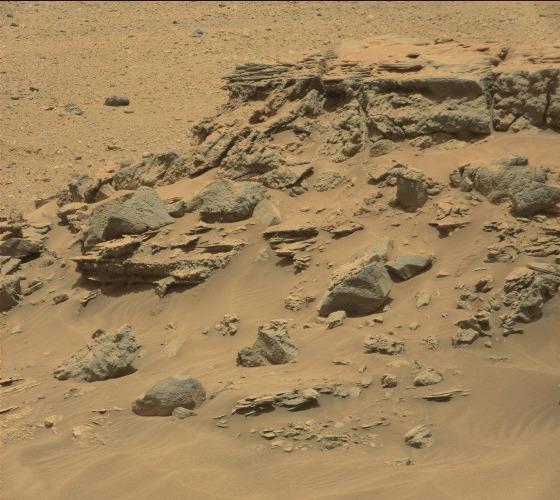
Terrain classes present: Bedrock, Gravel / Sand / Soil, Rock